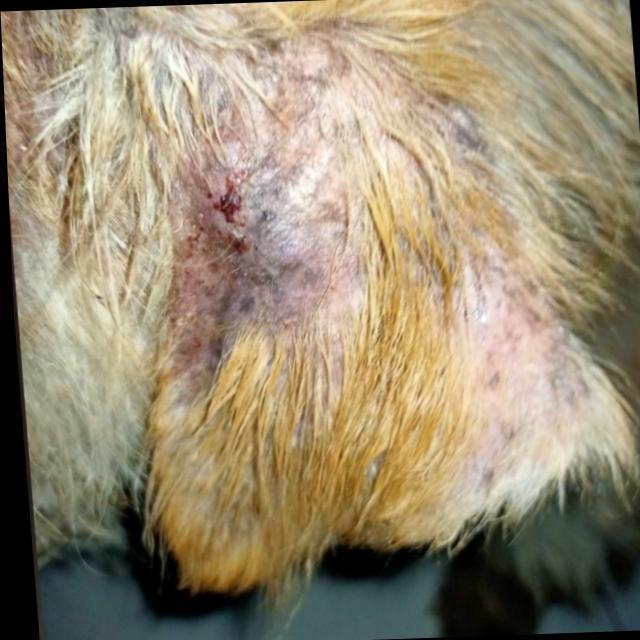
Canine demodicosis (Demodex mange) — caused by Demodex canis mites. Presents with alopecia, follicular papules, pustules, and comedones. Often localized on face and forelimbs.